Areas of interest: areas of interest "Sport and cultural"
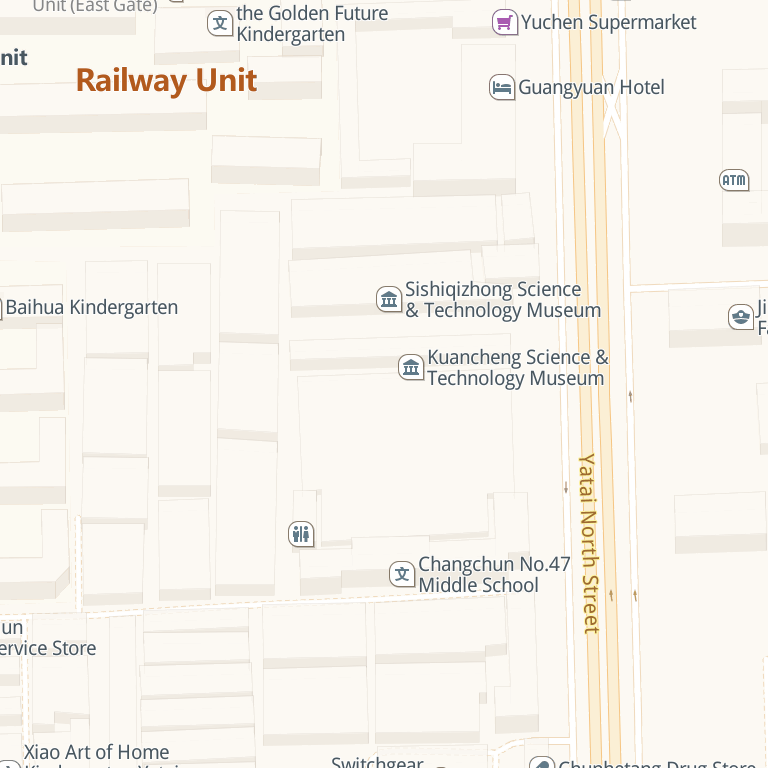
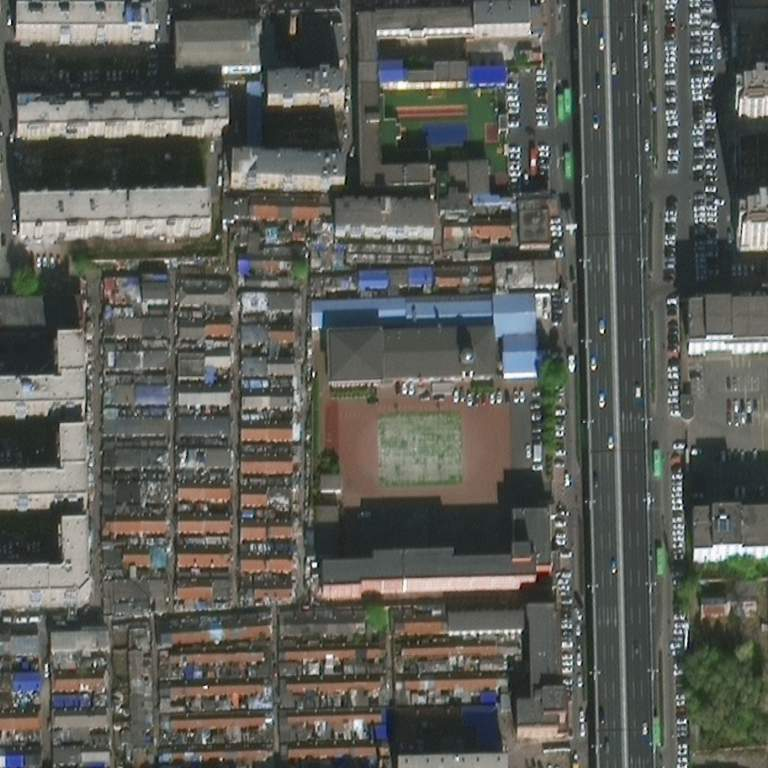